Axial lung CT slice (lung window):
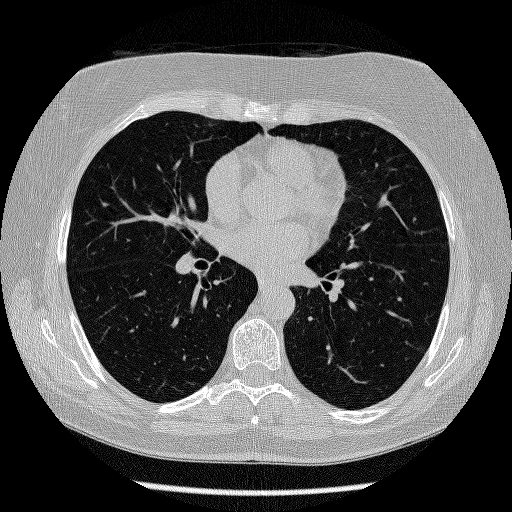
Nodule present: no